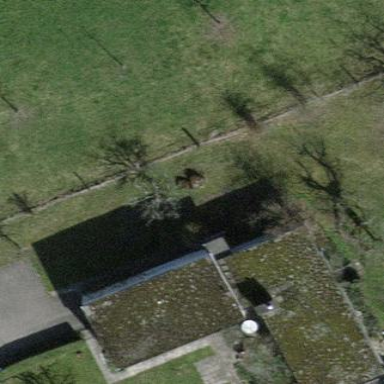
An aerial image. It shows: Detached building.